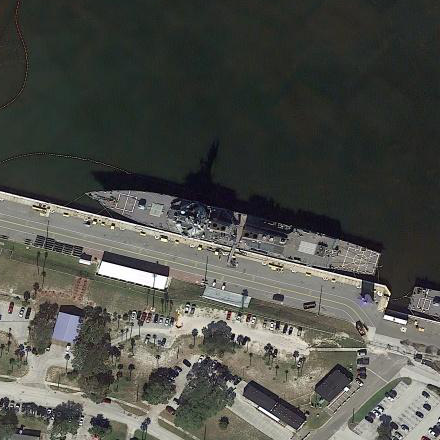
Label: destroyer